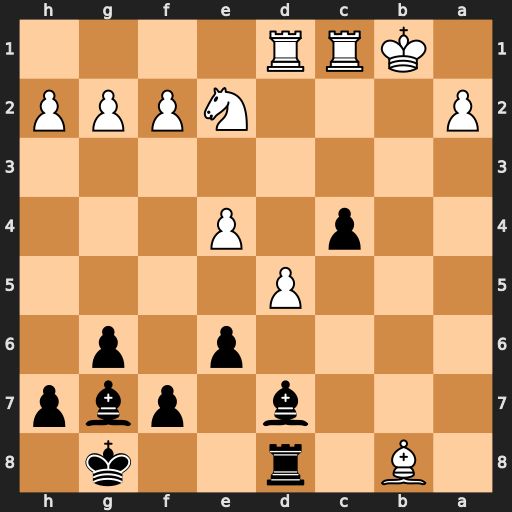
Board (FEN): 1B1r2k1/3b1pbp/4p1p1/3P4/2p1P3/8/P3NPPP/1KRR4
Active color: b
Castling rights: -
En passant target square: -
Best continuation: Rxb8+ Kc2 Rb2#